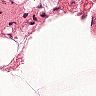
Metastatic tissue present: no